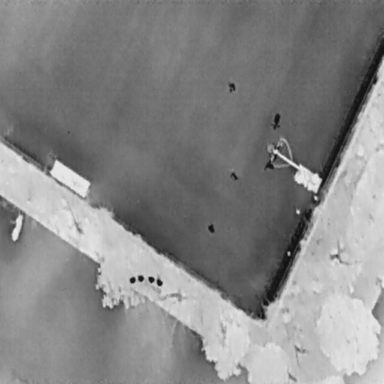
There are five People in the infrared image.